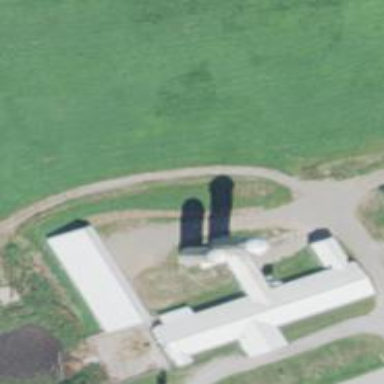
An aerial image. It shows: Silo.